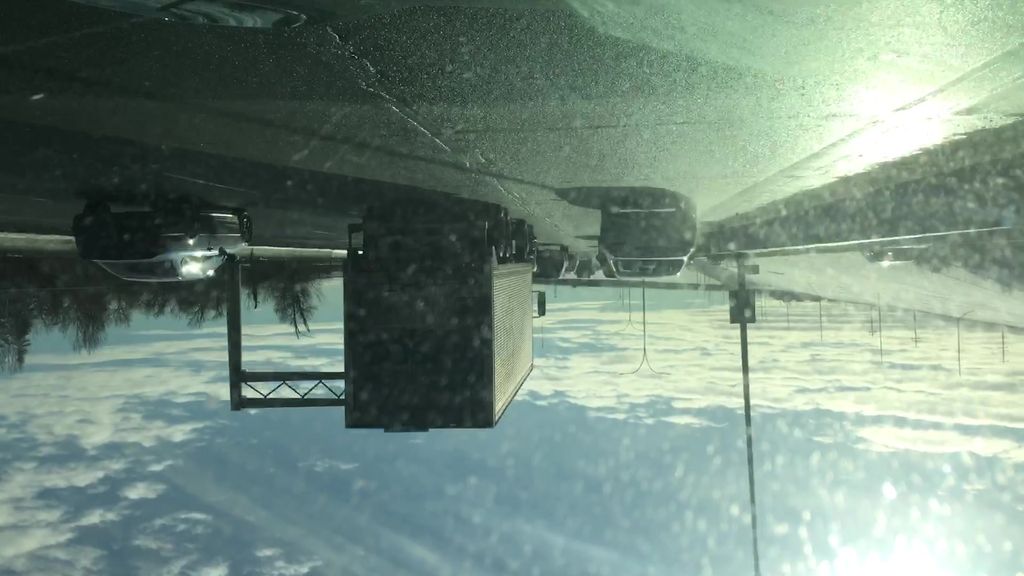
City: calgary